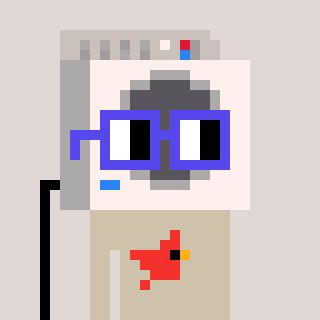
a pixel art character with square blue glasses, a washing machine-shaped head and a bege-colored body on a warm background